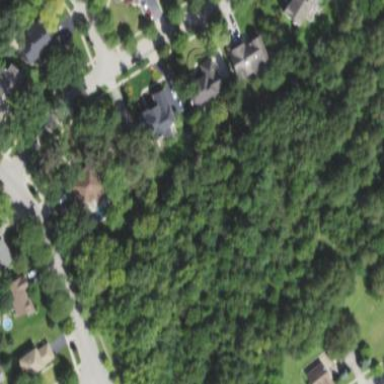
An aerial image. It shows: Mixed woodland with variety of leaf types and cycles.